Aerial crown-view tile of a tropical tree (Barro Colorado Island, Panama), acquired 20250414:
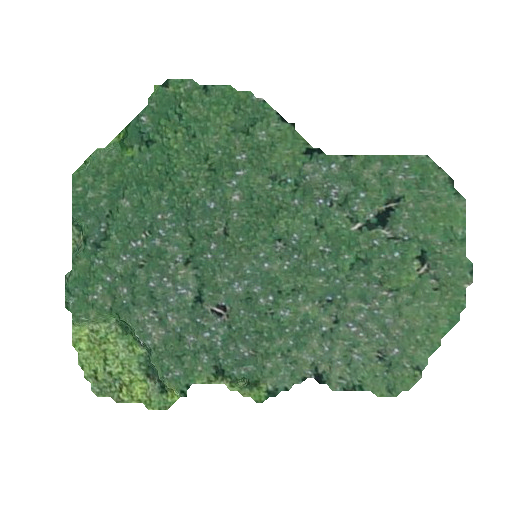
Species: Jacaranda copaia
GBIF accepted scientific name: Jacaranda copaia
Crown area: 147.944 m²